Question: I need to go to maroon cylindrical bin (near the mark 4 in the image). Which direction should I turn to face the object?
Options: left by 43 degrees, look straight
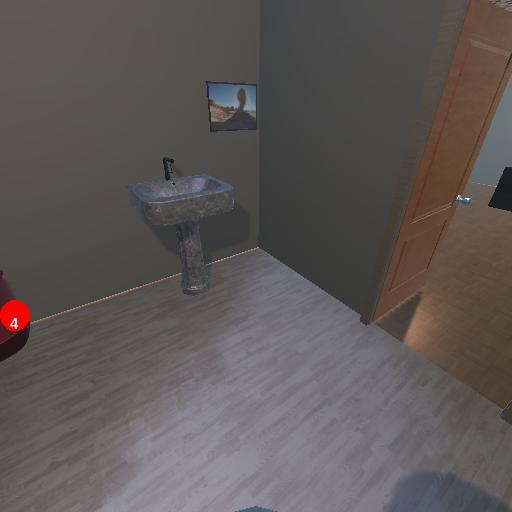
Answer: left by 43 degrees